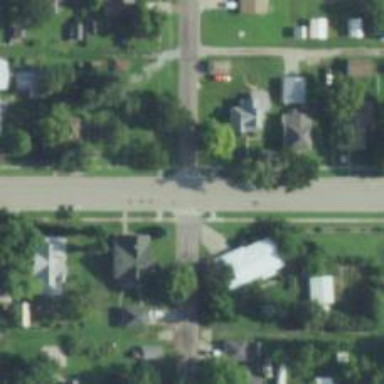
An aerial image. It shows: Residential road.